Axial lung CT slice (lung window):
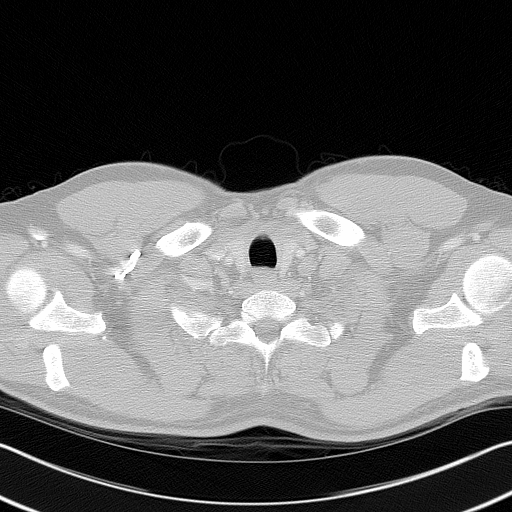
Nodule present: no